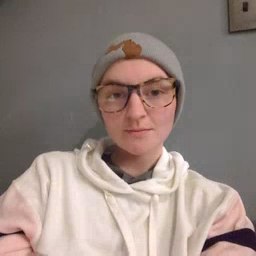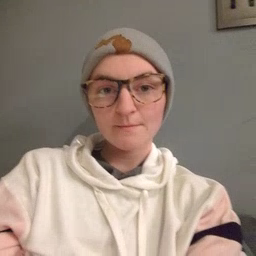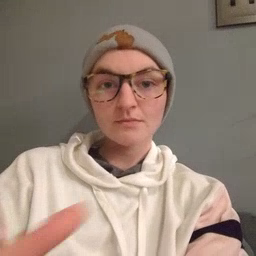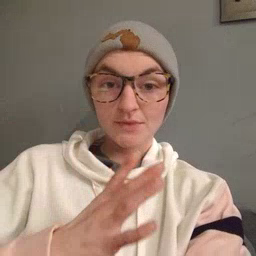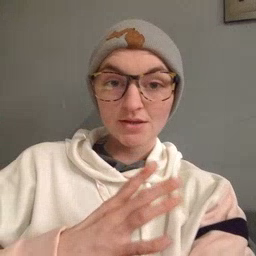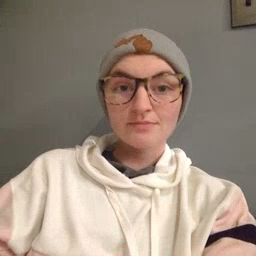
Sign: fine